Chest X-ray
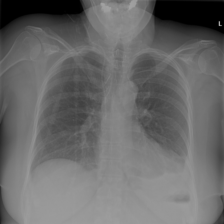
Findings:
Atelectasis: positive
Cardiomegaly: negative
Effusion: negative
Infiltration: negative
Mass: negative
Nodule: negative
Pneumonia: negative
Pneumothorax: negative
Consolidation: negative
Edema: negative
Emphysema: negative
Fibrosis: negative
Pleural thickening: negative
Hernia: negative